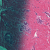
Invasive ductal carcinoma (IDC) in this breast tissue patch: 0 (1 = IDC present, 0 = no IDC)